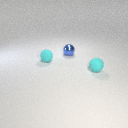
small cyan rubber sphere to the right of small blue metal sphere